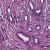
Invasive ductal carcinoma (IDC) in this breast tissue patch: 1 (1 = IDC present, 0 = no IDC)